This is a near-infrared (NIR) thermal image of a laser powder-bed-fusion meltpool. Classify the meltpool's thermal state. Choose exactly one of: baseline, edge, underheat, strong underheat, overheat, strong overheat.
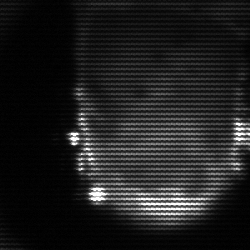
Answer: baseline